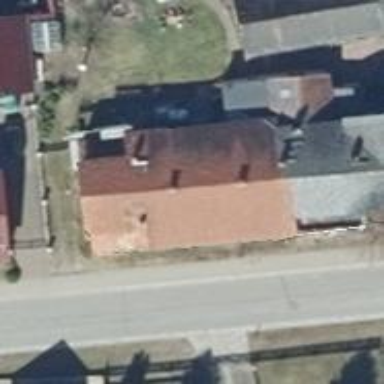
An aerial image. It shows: Building with gabled roof. The roof is oriented along the building and painted red.